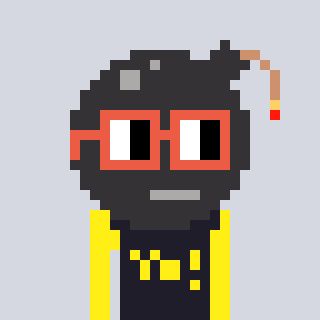
a pixel art character with square orange glasses, a bomb-shaped head and a grayscale-colored body on a cool background